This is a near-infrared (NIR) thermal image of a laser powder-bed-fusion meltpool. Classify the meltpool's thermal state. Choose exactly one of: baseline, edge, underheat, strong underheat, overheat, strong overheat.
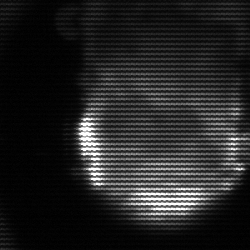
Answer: baseline